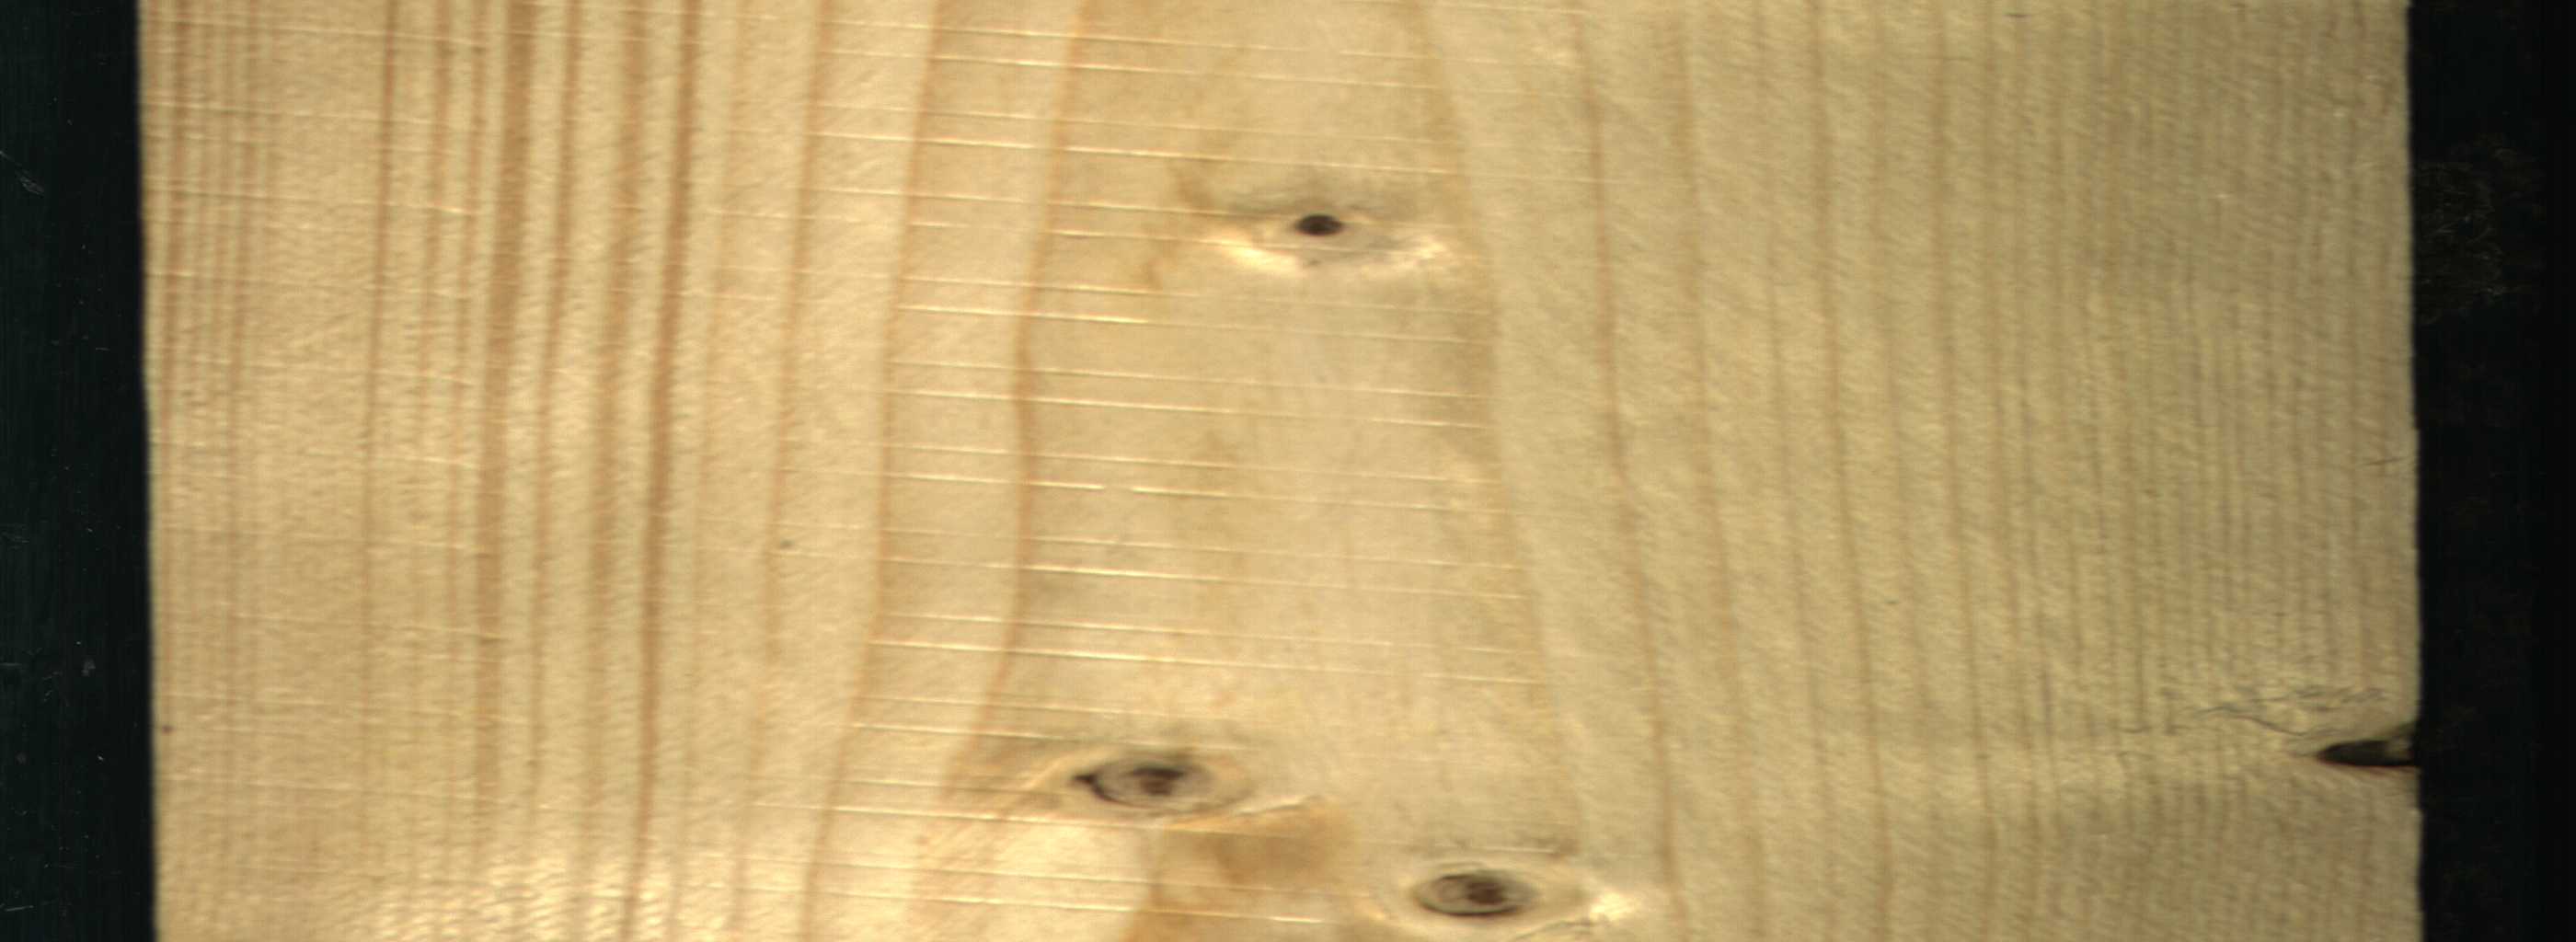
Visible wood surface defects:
Knot_missing
Live_Knot
Live_Knot
Live_Knot